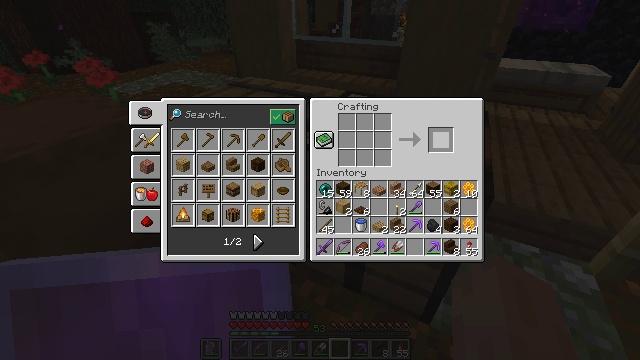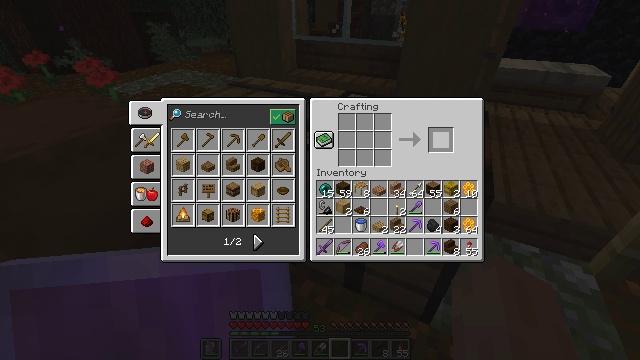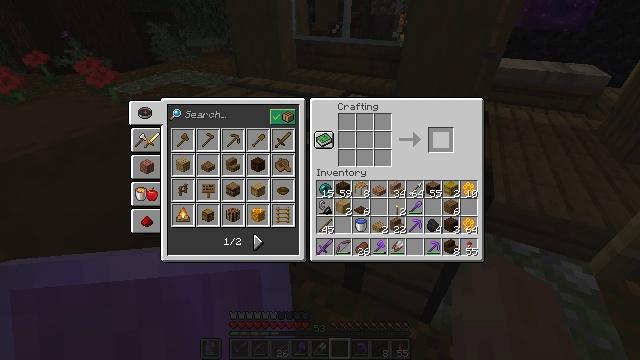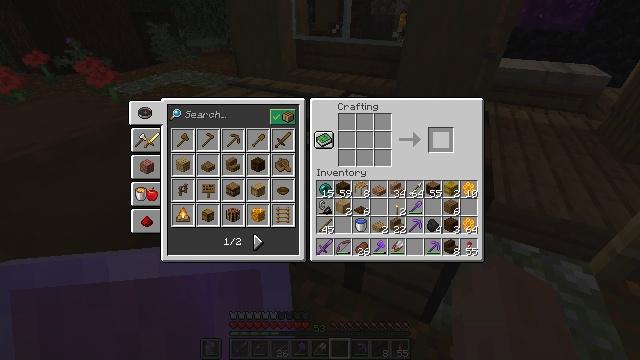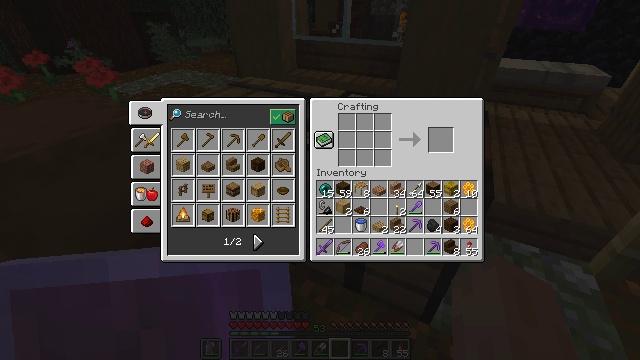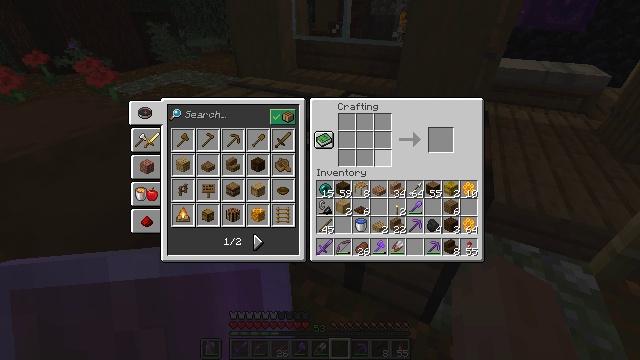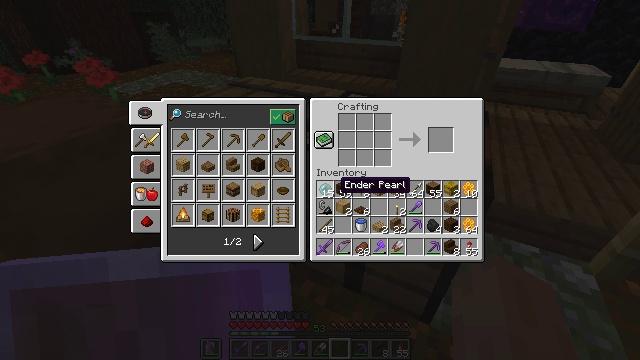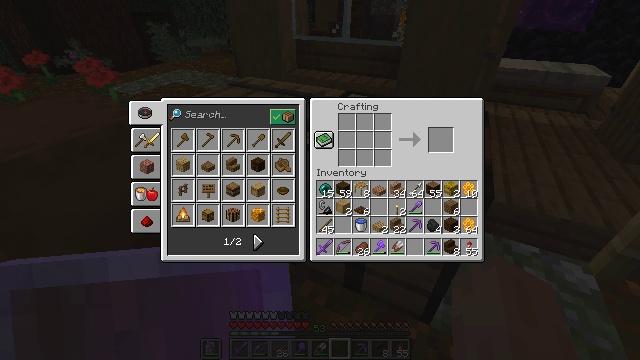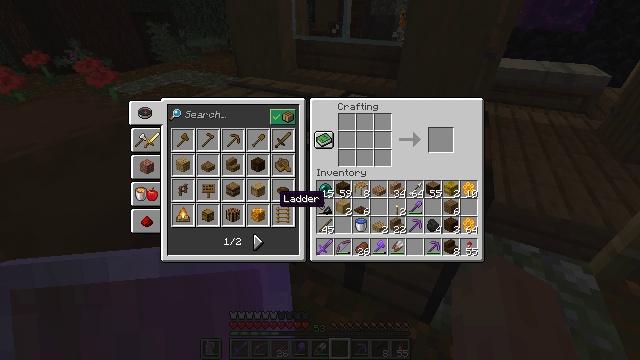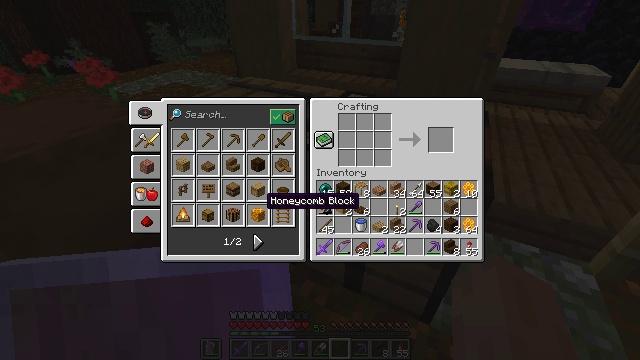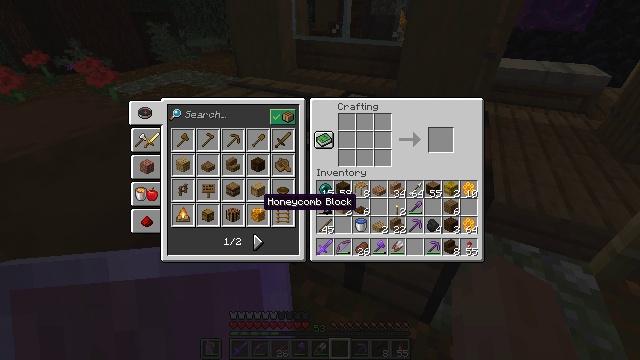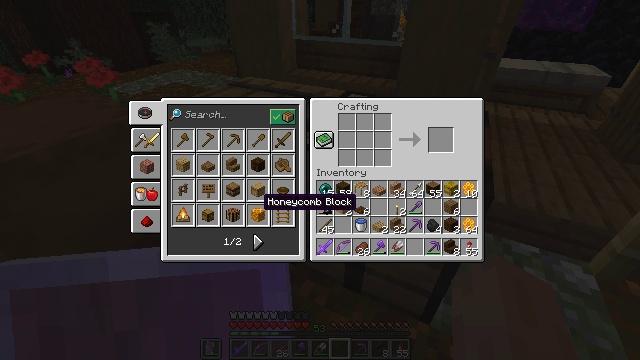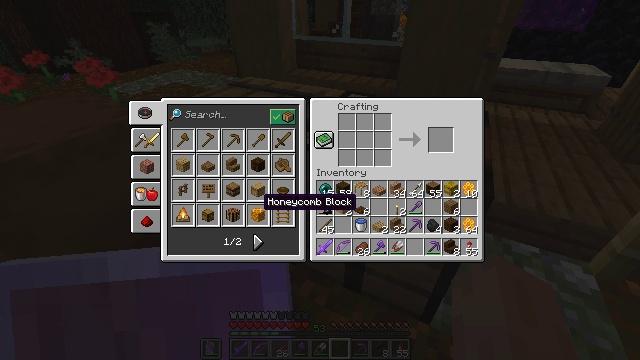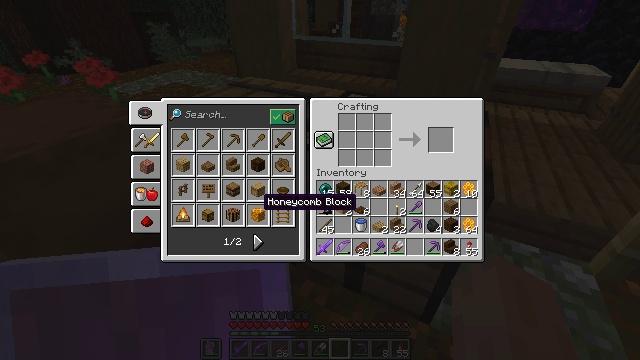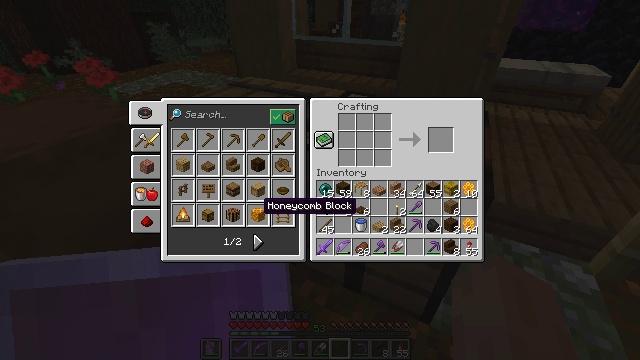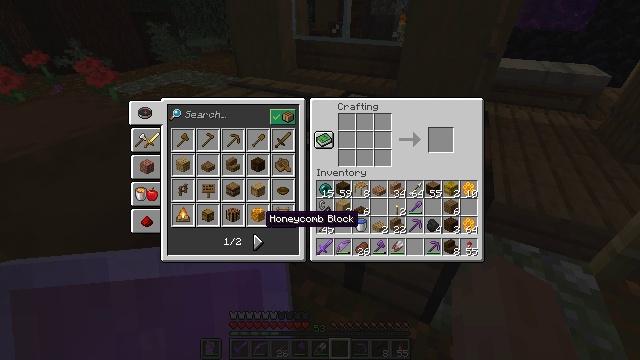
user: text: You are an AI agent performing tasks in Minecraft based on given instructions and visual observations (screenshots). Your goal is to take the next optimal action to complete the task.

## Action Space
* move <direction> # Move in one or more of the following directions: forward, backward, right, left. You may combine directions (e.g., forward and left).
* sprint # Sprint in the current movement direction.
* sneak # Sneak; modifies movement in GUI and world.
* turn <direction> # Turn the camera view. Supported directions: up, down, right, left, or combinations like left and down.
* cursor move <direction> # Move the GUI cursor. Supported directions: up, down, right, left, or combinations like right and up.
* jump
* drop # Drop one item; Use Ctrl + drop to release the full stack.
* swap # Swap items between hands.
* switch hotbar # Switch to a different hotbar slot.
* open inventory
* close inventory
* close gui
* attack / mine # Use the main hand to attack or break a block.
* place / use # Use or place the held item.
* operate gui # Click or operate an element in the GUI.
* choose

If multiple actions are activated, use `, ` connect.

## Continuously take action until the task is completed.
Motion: motion action
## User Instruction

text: Craft a beehive from honeycombs and planks.
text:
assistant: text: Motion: sneak
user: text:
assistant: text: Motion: sneak
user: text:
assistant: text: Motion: sneak
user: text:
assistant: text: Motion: sneak, turn left
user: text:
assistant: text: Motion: sneak, turn left and down
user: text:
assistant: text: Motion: sneak, turn left and down
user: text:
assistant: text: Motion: turn left and down
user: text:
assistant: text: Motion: turn left
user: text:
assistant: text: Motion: turn left
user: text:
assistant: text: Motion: no_op
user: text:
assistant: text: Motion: no_op
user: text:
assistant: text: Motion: no_op
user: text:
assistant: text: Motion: no_op
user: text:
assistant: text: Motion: no_op
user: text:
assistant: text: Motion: turn down
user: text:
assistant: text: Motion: no_op
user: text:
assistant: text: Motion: no_op
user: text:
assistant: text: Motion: no_op
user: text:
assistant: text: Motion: no_op
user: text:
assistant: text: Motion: no_op
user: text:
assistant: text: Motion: no_op
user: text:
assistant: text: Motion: attack / mine
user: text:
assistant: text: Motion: attack / mine
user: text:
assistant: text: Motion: attack / mine
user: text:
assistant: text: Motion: no_op
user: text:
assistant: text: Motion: no_op
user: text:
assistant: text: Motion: turn left
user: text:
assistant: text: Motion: turn left
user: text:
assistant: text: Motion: turn left
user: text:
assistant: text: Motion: no_op